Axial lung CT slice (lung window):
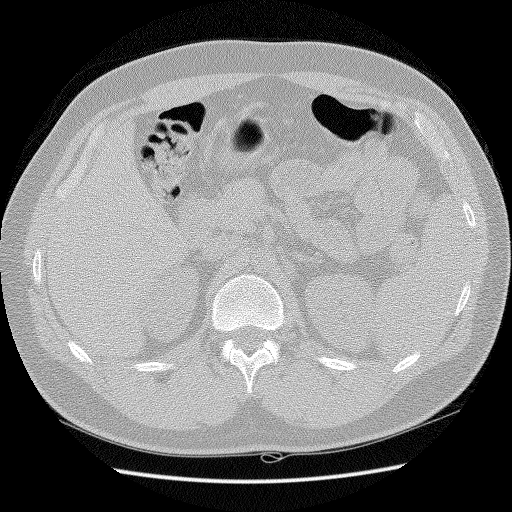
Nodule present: no